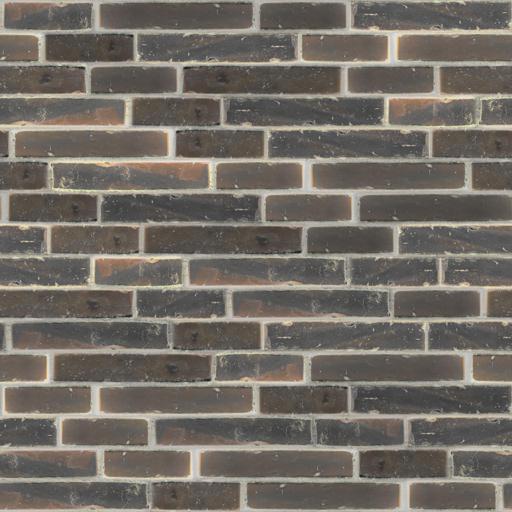
Tags: black brick bricks grey wall